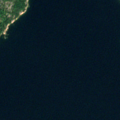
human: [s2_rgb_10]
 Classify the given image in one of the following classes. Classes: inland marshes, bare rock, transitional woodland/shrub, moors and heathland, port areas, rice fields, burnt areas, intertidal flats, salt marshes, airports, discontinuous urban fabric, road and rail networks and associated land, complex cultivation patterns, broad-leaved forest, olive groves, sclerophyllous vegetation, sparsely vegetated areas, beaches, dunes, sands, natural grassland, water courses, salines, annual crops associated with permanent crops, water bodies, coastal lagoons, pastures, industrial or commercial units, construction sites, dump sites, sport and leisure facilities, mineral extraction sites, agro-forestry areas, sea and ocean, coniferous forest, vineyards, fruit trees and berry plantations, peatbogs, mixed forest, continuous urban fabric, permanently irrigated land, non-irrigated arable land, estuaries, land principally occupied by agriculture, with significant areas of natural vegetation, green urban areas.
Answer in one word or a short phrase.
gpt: mixed forest, sea and ocean